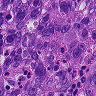
Metastatic tissue present: yes